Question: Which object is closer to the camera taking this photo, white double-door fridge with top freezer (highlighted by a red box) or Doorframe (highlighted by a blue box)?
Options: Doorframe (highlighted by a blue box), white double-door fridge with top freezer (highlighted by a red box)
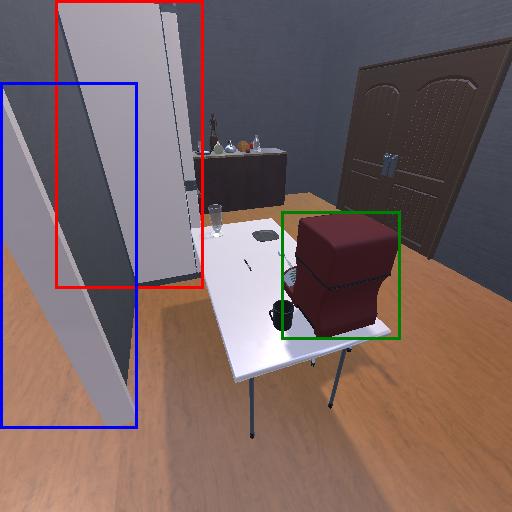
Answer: Doorframe (highlighted by a blue box)